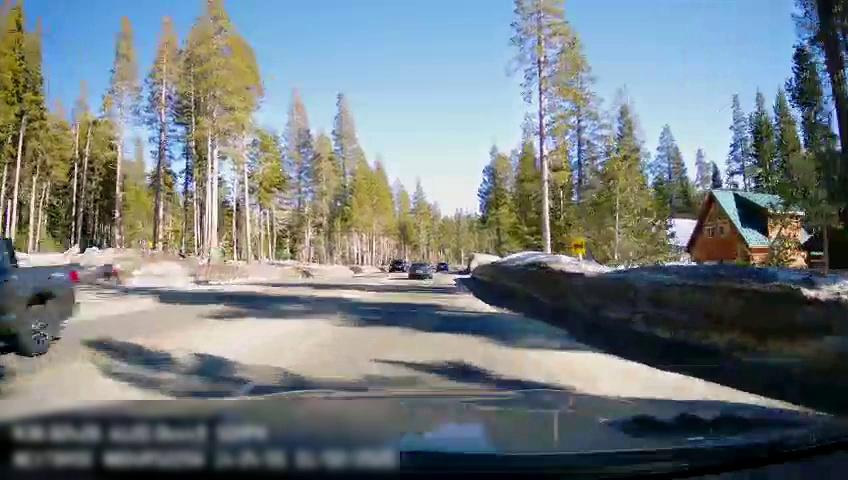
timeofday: Day
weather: Snowy
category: Drivable Space
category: Vehicles | Car
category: Vehicles | Car
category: Vehicles | Truck
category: Vehicles | SUV
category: Traffic | Signs